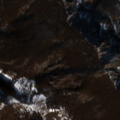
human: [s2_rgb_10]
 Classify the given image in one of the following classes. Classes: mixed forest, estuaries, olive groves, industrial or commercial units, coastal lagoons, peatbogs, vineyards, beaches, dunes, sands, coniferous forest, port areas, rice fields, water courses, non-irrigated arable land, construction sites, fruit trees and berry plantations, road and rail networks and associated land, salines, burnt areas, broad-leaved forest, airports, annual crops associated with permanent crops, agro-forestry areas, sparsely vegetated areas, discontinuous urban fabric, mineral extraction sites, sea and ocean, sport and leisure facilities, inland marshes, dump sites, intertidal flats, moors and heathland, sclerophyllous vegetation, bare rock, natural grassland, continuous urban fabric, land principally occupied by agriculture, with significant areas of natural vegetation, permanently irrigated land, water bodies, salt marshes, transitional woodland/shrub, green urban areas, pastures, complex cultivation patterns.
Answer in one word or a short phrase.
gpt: complex cultivation patterns, land principally occupied by agriculture, with significant areas of natural vegetation, broad-leaved forest, sparsely vegetated areas